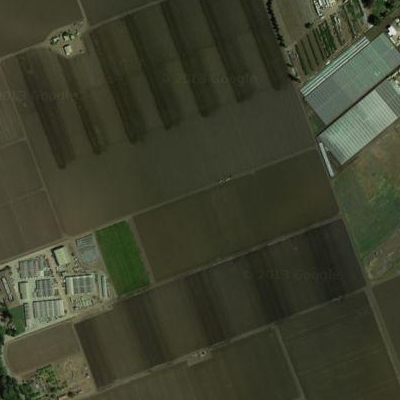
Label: Field